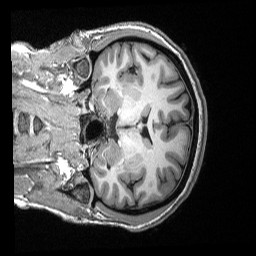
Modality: T1w
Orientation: coronal
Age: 20
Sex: female